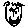
Label: smiley face